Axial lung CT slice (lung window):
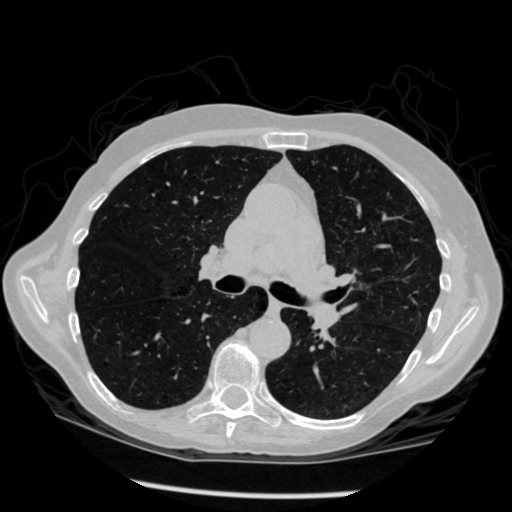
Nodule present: no